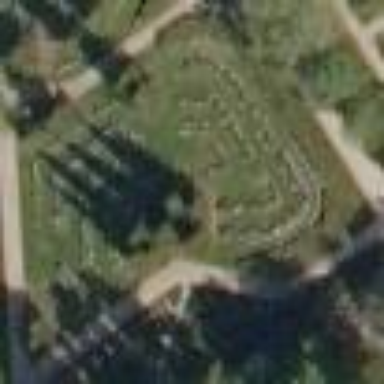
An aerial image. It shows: Sector within cemetery.